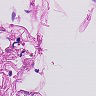
Metastatic tissue present: no